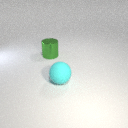
large green metal cylinder to the left of large cyan rubber sphere